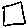
Label: square